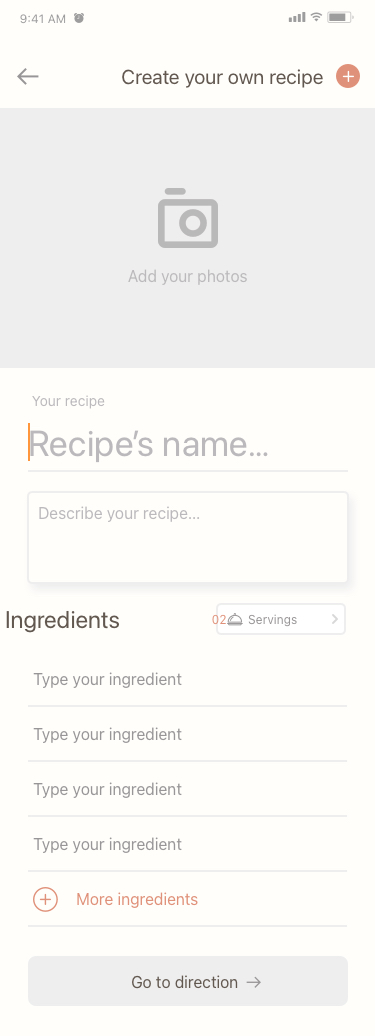
Text in this UI design:
Type your ingredient
Type your ingredient
Type your ingredient
Type your ingredient
Type something
Add your photos
Describe your recipe…
Recipe’s name…